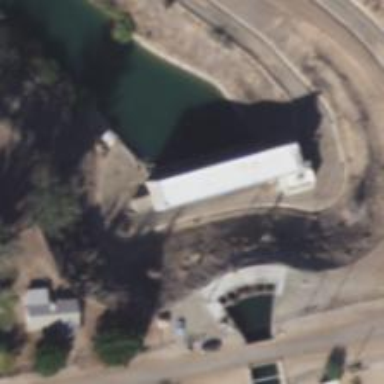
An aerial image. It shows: Hydro power generator.